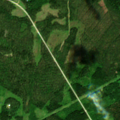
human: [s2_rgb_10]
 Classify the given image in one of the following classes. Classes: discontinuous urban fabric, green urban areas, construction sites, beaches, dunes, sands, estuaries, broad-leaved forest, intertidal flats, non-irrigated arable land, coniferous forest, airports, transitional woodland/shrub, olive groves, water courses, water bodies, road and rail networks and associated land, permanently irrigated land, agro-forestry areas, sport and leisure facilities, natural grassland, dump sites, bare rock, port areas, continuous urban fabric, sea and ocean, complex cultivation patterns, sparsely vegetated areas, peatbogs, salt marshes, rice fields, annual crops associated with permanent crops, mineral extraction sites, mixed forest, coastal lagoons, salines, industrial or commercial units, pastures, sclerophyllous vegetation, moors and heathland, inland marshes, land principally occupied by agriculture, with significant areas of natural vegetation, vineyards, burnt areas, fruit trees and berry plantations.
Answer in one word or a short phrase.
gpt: coniferous forest, mixed forest